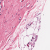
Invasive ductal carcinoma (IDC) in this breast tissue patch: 0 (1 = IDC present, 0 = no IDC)